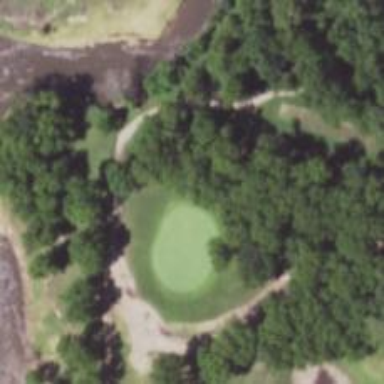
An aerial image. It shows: Golf hole on golf course.